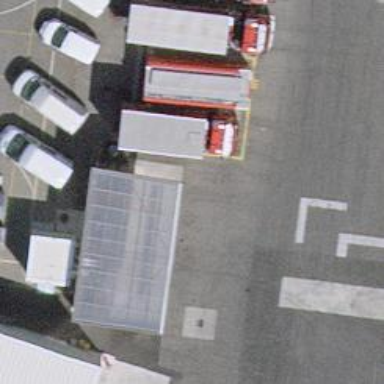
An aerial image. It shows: Fuel station.